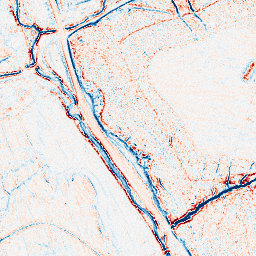
Category: edge_preserving
Decomposition family: anisotropic_diffusion
Decomposition parameters: iterations: 20
kappa: 10
gamma: 0.05
Upsampling method: edge_directed
Upsampling parameters: scale: 4
Upsampling scale: 4